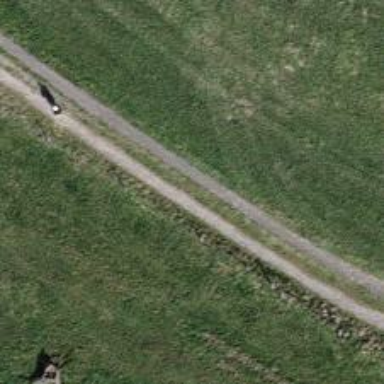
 grade 4 quality. The trail visibility is excellent."